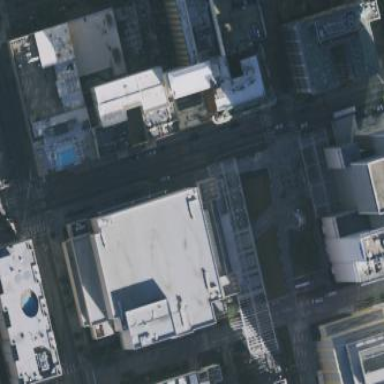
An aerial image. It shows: Commercial building.